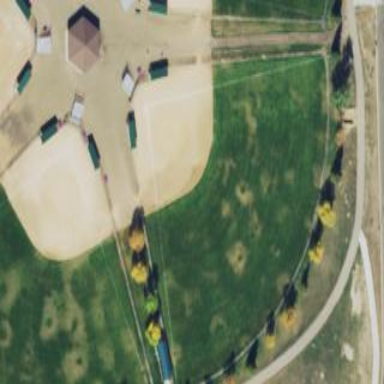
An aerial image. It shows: Baseball pitch enclosed by fence.